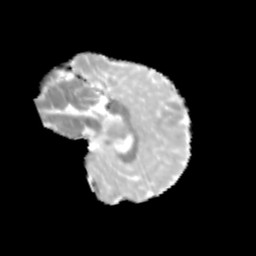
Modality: MD
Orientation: sagittal
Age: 10
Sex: female
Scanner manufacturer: siemens
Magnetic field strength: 3 T
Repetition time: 3.8 s
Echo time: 0.07 s